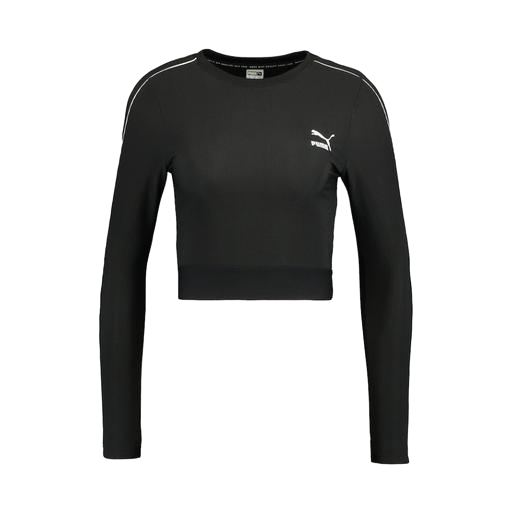
l/s top, long-sleeve top, black long-sleeve crop top, white background